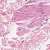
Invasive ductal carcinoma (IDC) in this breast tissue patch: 0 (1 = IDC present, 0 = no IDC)